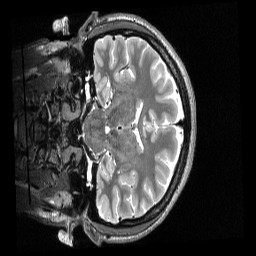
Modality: T2w
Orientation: coronal
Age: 23
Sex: male
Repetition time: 3.2 s
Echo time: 0.563 s